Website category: sports
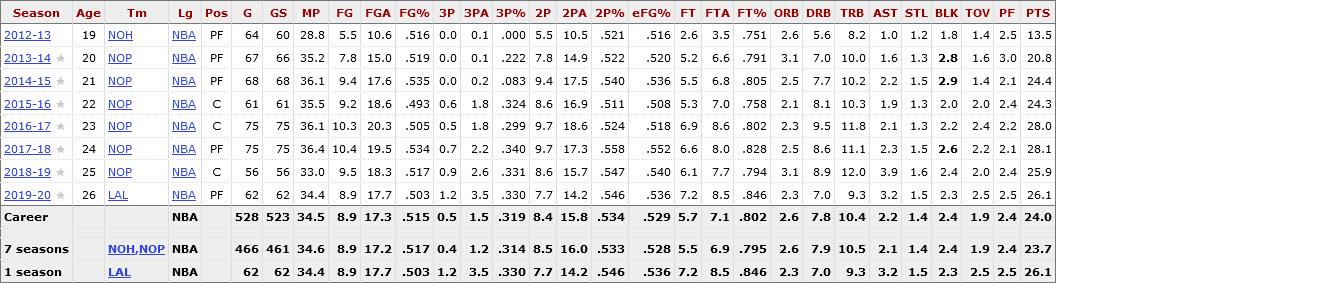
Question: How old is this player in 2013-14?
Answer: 20

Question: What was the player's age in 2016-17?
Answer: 23

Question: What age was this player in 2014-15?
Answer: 21

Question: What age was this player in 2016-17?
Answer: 23

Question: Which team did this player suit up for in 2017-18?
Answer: NOP

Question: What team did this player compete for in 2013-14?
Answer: NOP

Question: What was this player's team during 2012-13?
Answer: NOH

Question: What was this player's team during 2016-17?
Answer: NOP

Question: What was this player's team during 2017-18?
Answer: NOP

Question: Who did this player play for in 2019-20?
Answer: LAL

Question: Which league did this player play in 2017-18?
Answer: NBA

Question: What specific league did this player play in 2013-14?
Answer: NBA

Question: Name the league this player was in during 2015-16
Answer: NBA

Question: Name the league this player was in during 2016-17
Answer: NBA

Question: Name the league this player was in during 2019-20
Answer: NBA

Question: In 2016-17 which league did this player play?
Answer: NBA

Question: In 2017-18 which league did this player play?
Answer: NBA

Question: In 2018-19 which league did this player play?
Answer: NBA

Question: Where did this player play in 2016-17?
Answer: NBA

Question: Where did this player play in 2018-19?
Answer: NBA

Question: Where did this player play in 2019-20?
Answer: NBA

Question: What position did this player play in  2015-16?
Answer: C

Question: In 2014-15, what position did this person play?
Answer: PF

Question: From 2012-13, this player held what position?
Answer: PF

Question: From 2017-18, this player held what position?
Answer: PF

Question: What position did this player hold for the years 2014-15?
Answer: PF

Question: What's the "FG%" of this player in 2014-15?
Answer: .535

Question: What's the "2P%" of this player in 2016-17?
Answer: .524

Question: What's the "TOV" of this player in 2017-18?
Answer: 2.2

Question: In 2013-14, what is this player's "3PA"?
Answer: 0.1

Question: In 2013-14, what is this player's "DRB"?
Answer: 7.0

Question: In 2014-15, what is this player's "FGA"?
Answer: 17.6

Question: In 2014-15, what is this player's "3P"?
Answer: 0.0

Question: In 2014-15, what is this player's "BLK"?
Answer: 2.9

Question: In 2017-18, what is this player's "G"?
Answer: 75

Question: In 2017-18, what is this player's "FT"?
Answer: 6.6

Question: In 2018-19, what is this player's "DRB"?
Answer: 8.9

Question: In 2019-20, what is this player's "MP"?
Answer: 34.4

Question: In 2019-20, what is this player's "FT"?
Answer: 7.2

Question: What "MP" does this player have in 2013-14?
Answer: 35.2

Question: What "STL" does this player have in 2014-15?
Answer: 1.5

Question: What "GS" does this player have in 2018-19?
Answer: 56

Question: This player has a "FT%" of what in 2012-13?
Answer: .751

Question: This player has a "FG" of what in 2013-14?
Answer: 7.8

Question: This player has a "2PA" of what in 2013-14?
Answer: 14.9

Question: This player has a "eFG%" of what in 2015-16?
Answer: .508

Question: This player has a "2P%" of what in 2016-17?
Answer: .524

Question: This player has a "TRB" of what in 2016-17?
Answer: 11.8

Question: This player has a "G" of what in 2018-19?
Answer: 56

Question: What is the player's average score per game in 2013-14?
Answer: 20.8

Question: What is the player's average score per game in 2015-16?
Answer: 24.3

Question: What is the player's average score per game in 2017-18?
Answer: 28.1

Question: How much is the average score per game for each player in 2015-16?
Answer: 24.3

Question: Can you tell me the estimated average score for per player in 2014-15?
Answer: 24.4